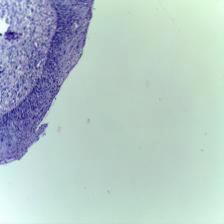
Diagnosis: Normal